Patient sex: M
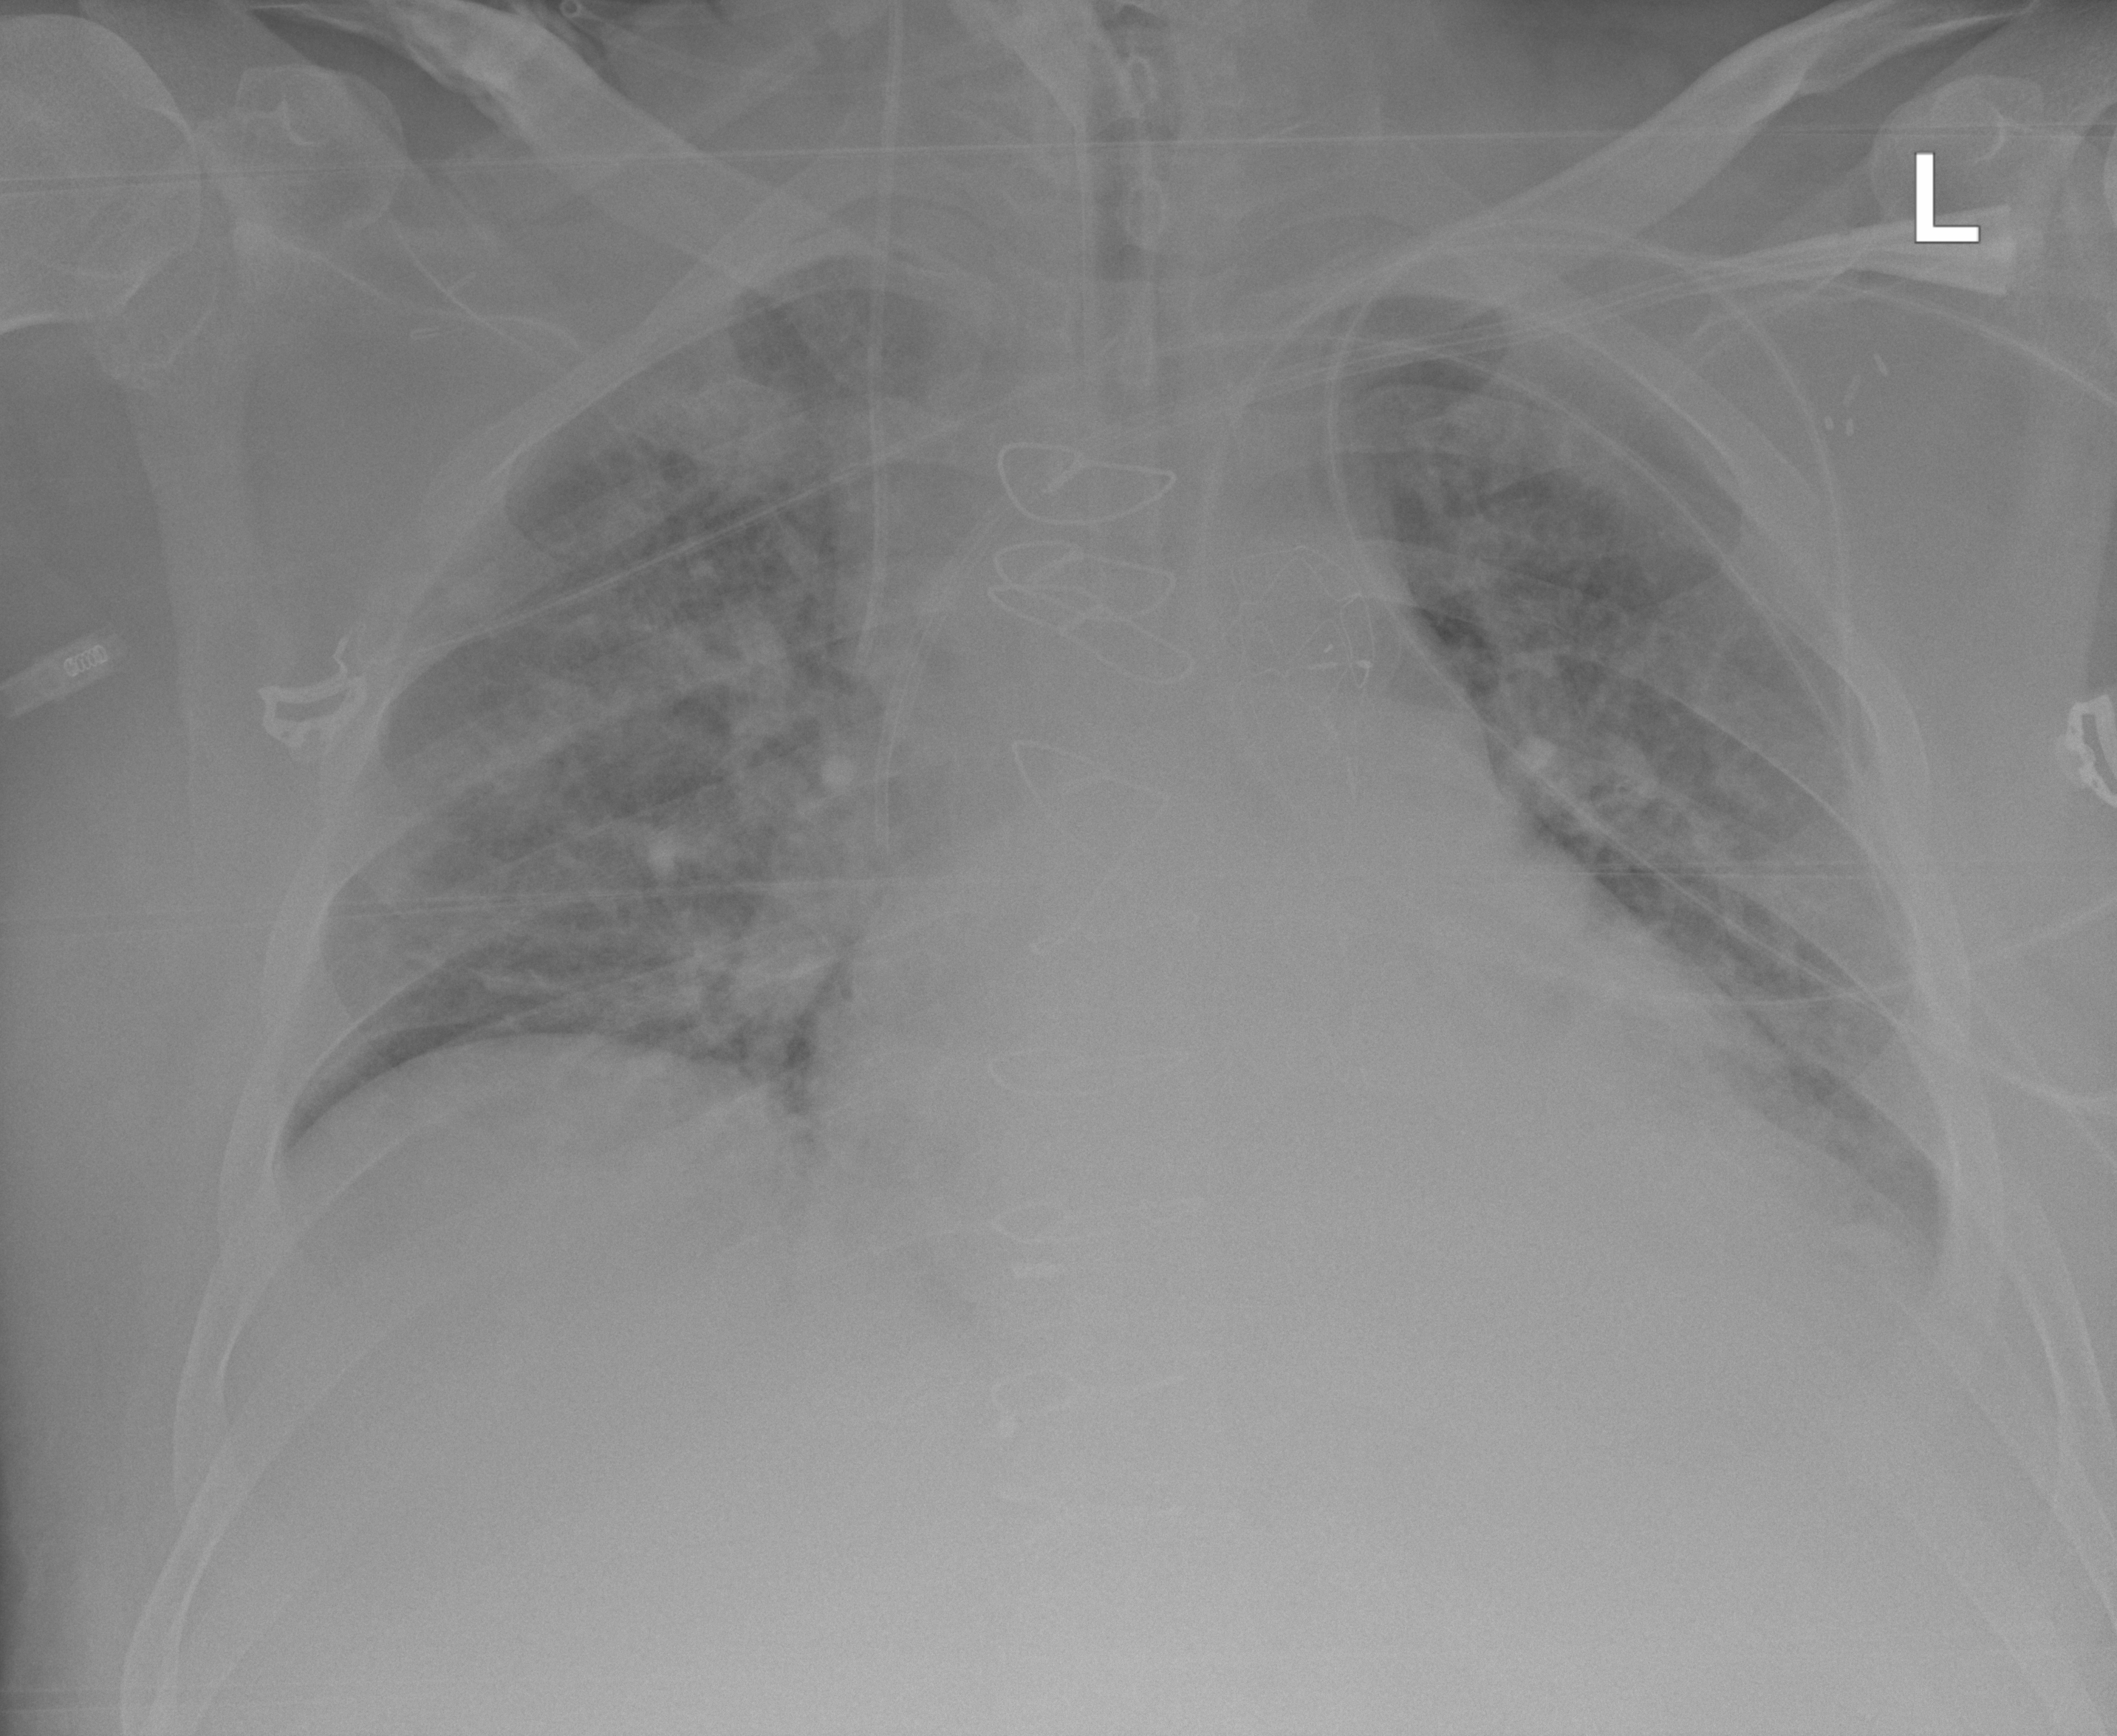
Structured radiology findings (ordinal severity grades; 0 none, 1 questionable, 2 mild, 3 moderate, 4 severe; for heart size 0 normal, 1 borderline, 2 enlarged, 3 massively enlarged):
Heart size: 2
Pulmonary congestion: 2
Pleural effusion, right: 0
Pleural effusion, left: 0
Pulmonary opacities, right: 0
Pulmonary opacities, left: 0
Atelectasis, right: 2
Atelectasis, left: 2